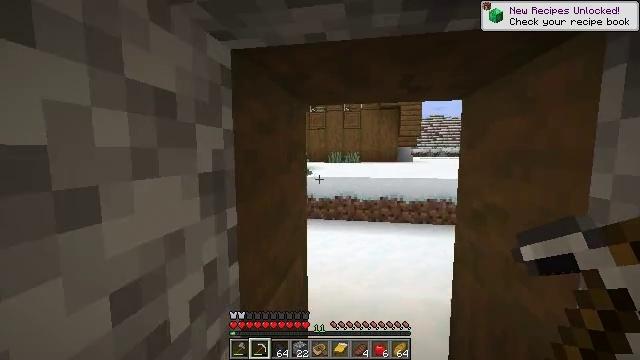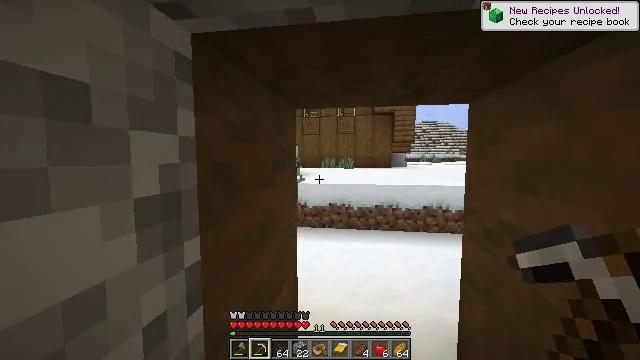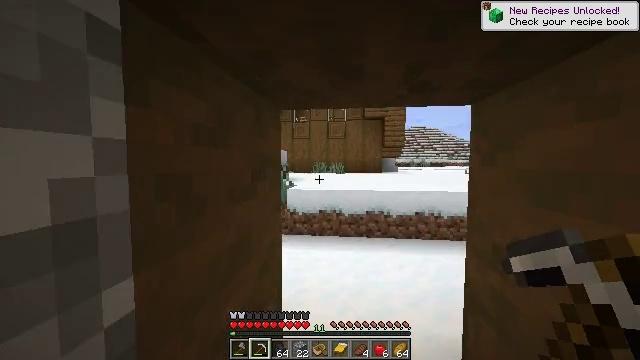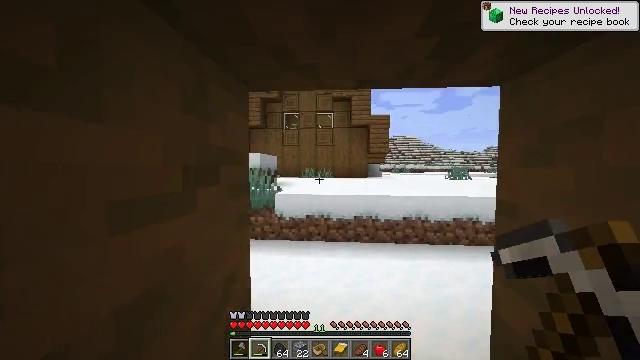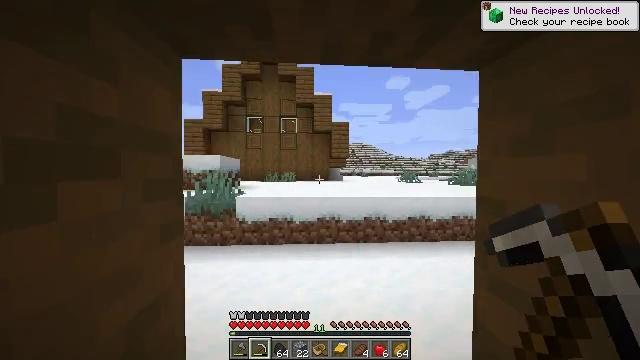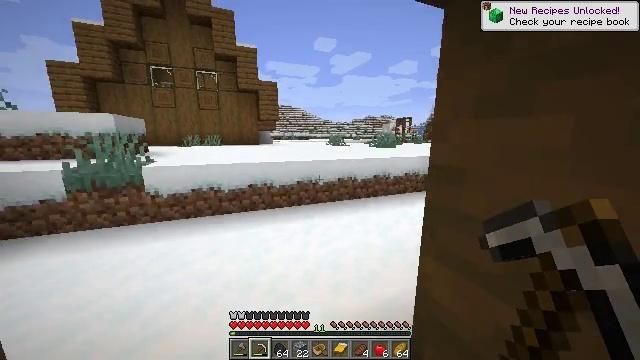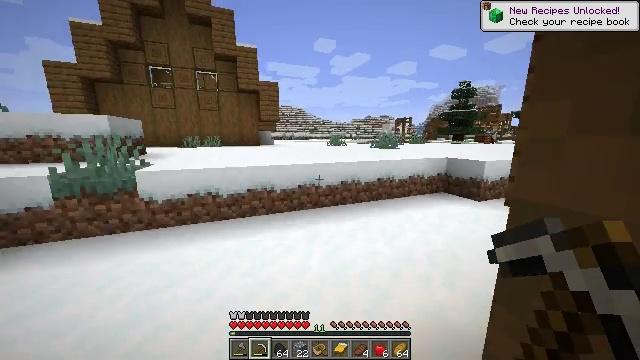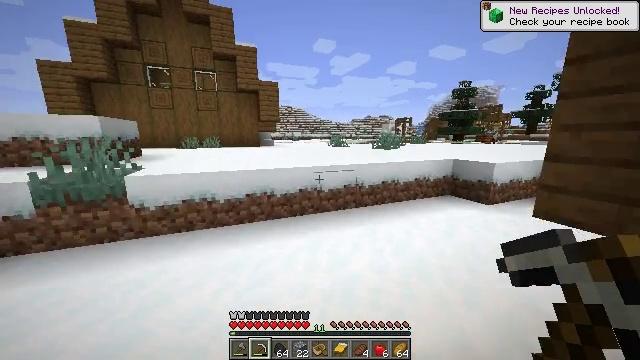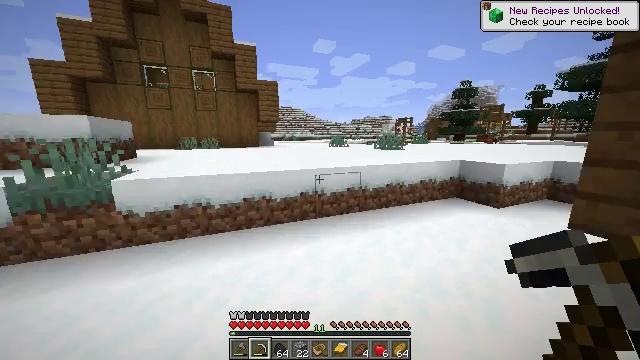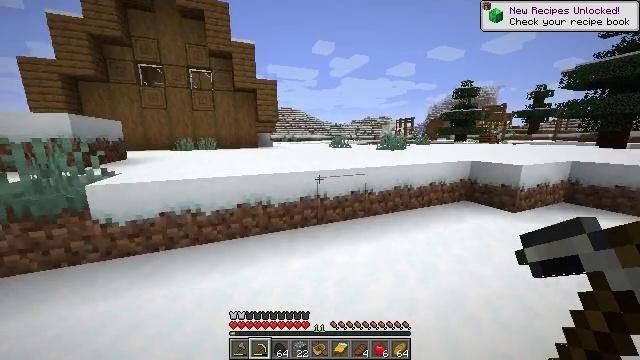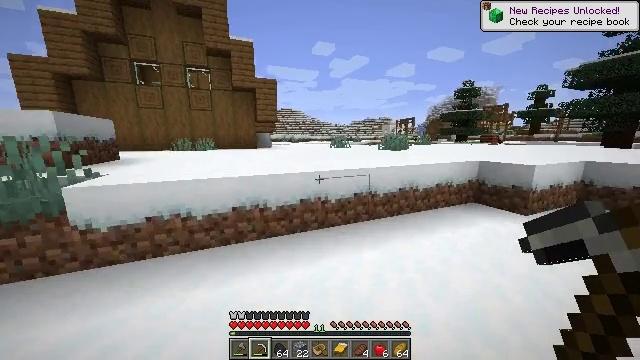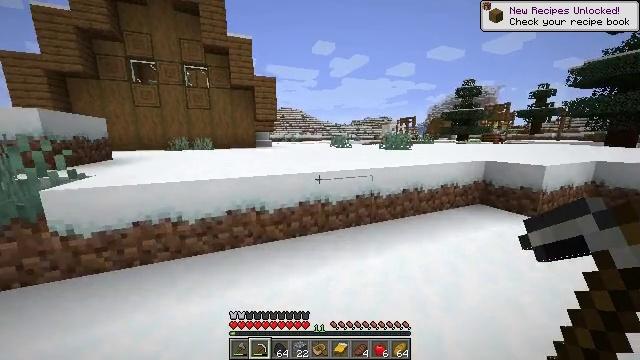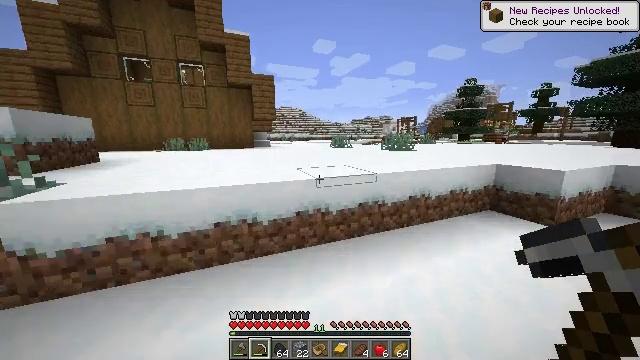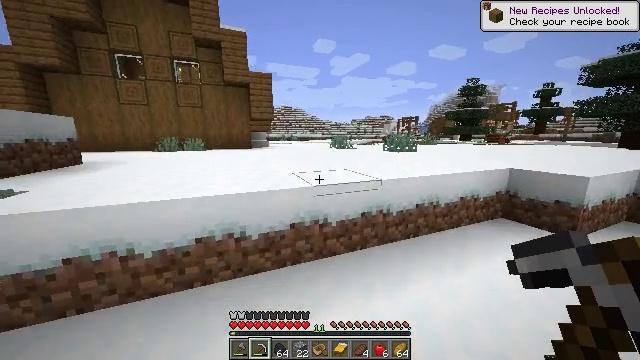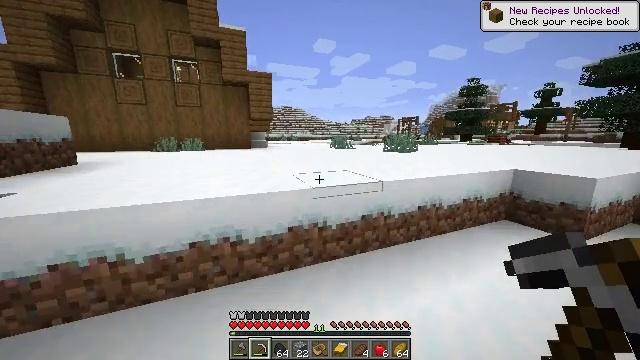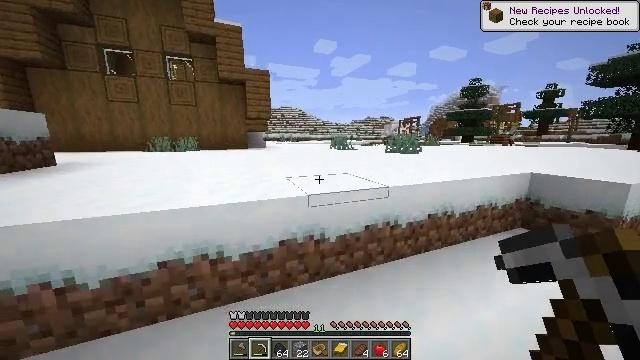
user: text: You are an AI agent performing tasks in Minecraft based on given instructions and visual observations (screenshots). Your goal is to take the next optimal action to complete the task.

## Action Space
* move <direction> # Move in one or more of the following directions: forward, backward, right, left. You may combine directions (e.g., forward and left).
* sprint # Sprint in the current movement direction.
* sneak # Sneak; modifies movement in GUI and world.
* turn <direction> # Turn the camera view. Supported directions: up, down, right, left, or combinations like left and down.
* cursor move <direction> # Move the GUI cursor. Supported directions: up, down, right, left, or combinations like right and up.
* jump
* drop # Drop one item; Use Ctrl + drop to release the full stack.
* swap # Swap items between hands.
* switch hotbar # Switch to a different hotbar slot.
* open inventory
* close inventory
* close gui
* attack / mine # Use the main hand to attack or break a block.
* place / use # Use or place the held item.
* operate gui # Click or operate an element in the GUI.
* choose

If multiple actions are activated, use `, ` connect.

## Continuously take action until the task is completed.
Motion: motion action
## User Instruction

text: Gather stripped spruce log from the tree.
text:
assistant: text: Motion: move forward, turn right and up
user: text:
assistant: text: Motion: move forward, sprint, turn right and up
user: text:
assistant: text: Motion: move forward, sprint, turn right
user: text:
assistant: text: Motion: move forward, sprint, turn right
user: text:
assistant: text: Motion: move forward, sprint, turn right and down
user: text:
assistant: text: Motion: move forward, sprint
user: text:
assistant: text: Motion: move forward, sprint
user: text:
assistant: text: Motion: move forward, sprint
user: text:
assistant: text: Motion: move forward, sprint
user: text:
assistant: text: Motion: move forward, sprint
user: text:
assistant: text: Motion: move forward, sprint
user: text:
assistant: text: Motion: move forward, sprint
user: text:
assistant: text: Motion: move forward, sprint
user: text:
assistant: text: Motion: move forward, sprint
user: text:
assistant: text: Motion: move forward, sprint
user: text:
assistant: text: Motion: move forward, sprint, turn left and up
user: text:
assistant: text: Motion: move forward, sprint, turn left and up, jump
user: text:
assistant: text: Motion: move forward, sprint, turn left, jump
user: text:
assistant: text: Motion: move forward, sprint, turn left, jump
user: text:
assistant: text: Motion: move forward, sprint, turn left, jump
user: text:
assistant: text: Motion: move forward, sprint, turn left, jump
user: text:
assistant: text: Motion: move forward, sprint, turn left
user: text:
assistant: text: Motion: move forward, sprint
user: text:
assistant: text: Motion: move forward, sprint
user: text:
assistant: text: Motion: move forward, sprint
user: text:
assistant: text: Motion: move forward, sprint
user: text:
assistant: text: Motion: move forward, sprint
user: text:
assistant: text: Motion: move forward, sprint
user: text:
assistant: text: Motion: move forward, sprint
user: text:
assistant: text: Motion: move forward, sprint, turn left